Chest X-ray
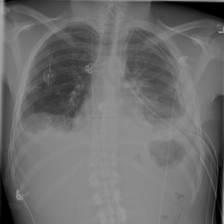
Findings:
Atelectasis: negative
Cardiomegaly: negative
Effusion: negative
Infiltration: negative
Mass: negative
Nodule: negative
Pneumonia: negative
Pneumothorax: negative
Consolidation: negative
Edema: negative
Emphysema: negative
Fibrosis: negative
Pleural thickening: negative
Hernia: negative